Question: Did someone know a trick to wait for user read/write storage permission on Xamarin ?
I've been looking for that but didn't found a good solution without using plugin.
My application doesn't wait for the user permissionn, it mean that when my code is working on the device directories. VS is returning an Exception...

My app is crashing when I am using this line of code :
'''
string path = Android.OS.Environment.ExternalStorageDirectory.Path;
List<string> files1 = System.IO.Directory.GetFiles(path, "*.*", SearchOption.AllDirectories)
.Where(s => s.EndsWith(".pdf"))
.ToList();
'''
I don't know if this thing happens only on emulator or also on real device.
Main activity :
'''
protected override void OnCreate(Bundle savedInstanceState)
{
TabLayoutResource = Resource.Layout.Tabbar;
ToolbarResource = Resource.Layout.Toolbar;
base.OnCreate(savedInstanceState);
if (ContextCompat.CheckSelfPermission(this, Manifest.Permission.WriteExternalStorage) != (int)Permission.Granted)
{
ActivityCompat.RequestPermissions(this, new string[] { Manifest.Permission.WriteExternalStorage }, 0);
}
if (ContextCompat.CheckSelfPermission(this, Manifest.Permission.ReadExternalStorage) != (int)Permission.Granted)
{
ActivityCompat.RequestPermissions(this, new string[] { Manifest.Permission.ReadExternalStorage }, 0);
}
global::Xamarin.Forms.Forms.SetFlags("CollectionView_Experimental");
Xamarin.Essentials.Platform.Init(this, savedInstanceState);
global::Xamarin.Forms.Forms.Init(this, savedInstanceState);
LoadApplication(new App());
}
public override void OnRequestPermissionsResult(int requestCode, string[] permissions, [GeneratedEnum] Android.Content.PM.Permission[] grantResults)
{
Xamarin.Essentials.Platform.OnRequestPermissionsResult(requestCode, permissions, grantResults);
base.OnRequestPermissionsResult(requestCode, permissions, grantResults);
}
'''
I know this lines are not usefull :
'''
if (ContextCompat.CheckSelfPermission(this, Manifest.Permission.WriteExternalStorage) != (int)Permission.Granted)
{
ActivityCompat.RequestPermissions(this, new string[] { Manifest.Permission.WriteExternalStorage }, 0);
}
if (ContextCompat.CheckSelfPermission(this, Manifest.Permission.ReadExternalStorage) != (int)Permission.Granted)
{
ActivityCompat.RequestPermissions(this, new string[] { Manifest.Permission.ReadExternalStorage }, 0);
}
'''
Any advice pls ?
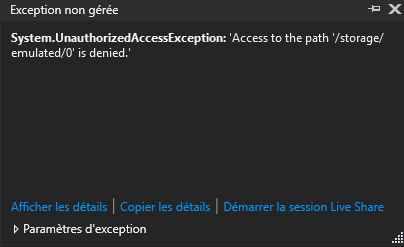
Answer: Before performing that operation, ask for user permission, and allow that only if permission granted, otherwise display a user alert.
You can use 'PermissionsPlugin' for the same, Which allows you to ask for the permission and give status if permission granted or denied.
Please refer this for more detail: <URL>